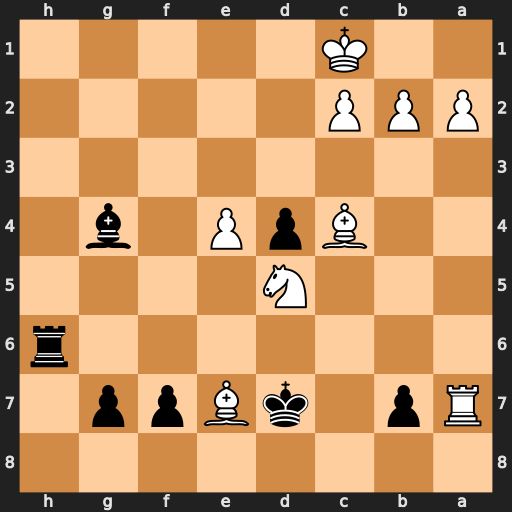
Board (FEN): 8/Rp1kBpp1/7r/3N4/2BpP1b1/8/PPP5/2K5
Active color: b
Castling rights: -
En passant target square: -
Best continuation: Rh1+ Bf1 Rxf1+ Kd2 Rd1#